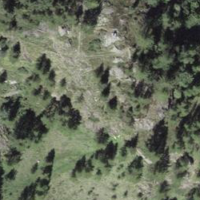
EUNIS habitat code: 23
Species observed at this site:
Calluna vulgaris